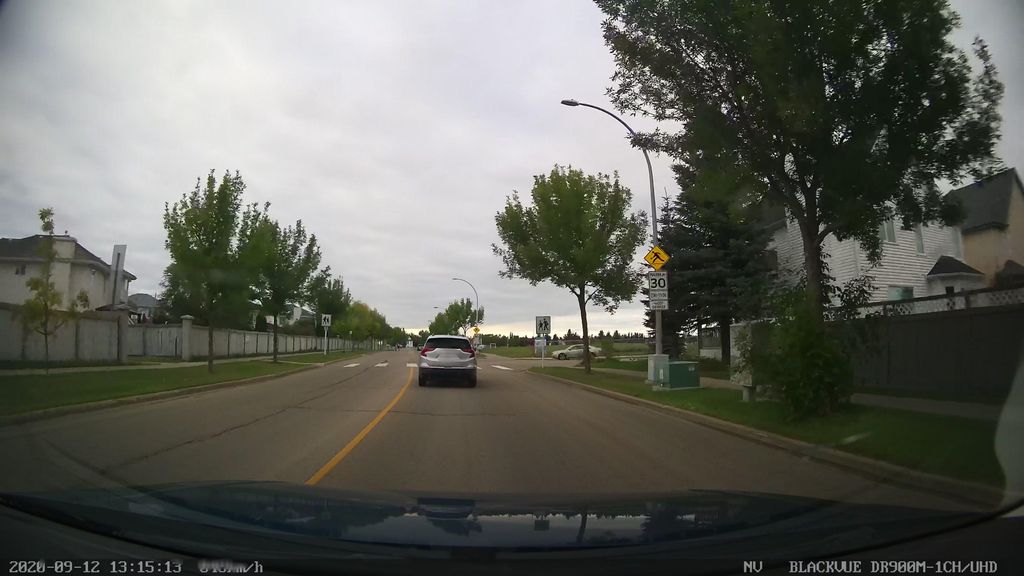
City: edmonton